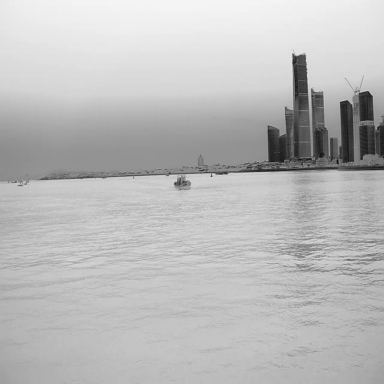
There are four objects shown in the infrared image, including a bulk_carrier, two sailboats, and a container_ship.